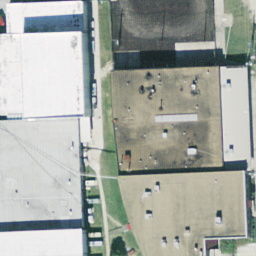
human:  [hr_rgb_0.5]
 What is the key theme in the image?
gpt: buildings